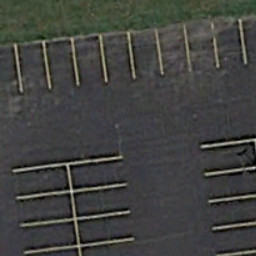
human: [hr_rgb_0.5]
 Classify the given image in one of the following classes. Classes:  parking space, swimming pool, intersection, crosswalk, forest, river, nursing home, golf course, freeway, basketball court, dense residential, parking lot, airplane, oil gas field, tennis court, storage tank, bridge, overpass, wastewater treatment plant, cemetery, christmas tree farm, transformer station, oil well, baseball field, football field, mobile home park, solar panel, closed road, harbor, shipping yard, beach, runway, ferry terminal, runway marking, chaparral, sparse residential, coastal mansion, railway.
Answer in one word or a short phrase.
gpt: parking space